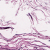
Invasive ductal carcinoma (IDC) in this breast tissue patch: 0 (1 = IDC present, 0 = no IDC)